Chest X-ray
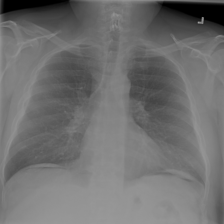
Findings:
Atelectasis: negative
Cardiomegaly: negative
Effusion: negative
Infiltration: negative
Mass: negative
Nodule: negative
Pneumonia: negative
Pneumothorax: negative
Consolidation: negative
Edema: negative
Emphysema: negative
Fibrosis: negative
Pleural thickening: negative
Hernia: negative